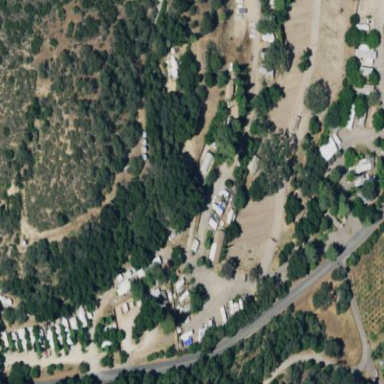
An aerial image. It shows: Residential area designated as mobile home park.